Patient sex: F
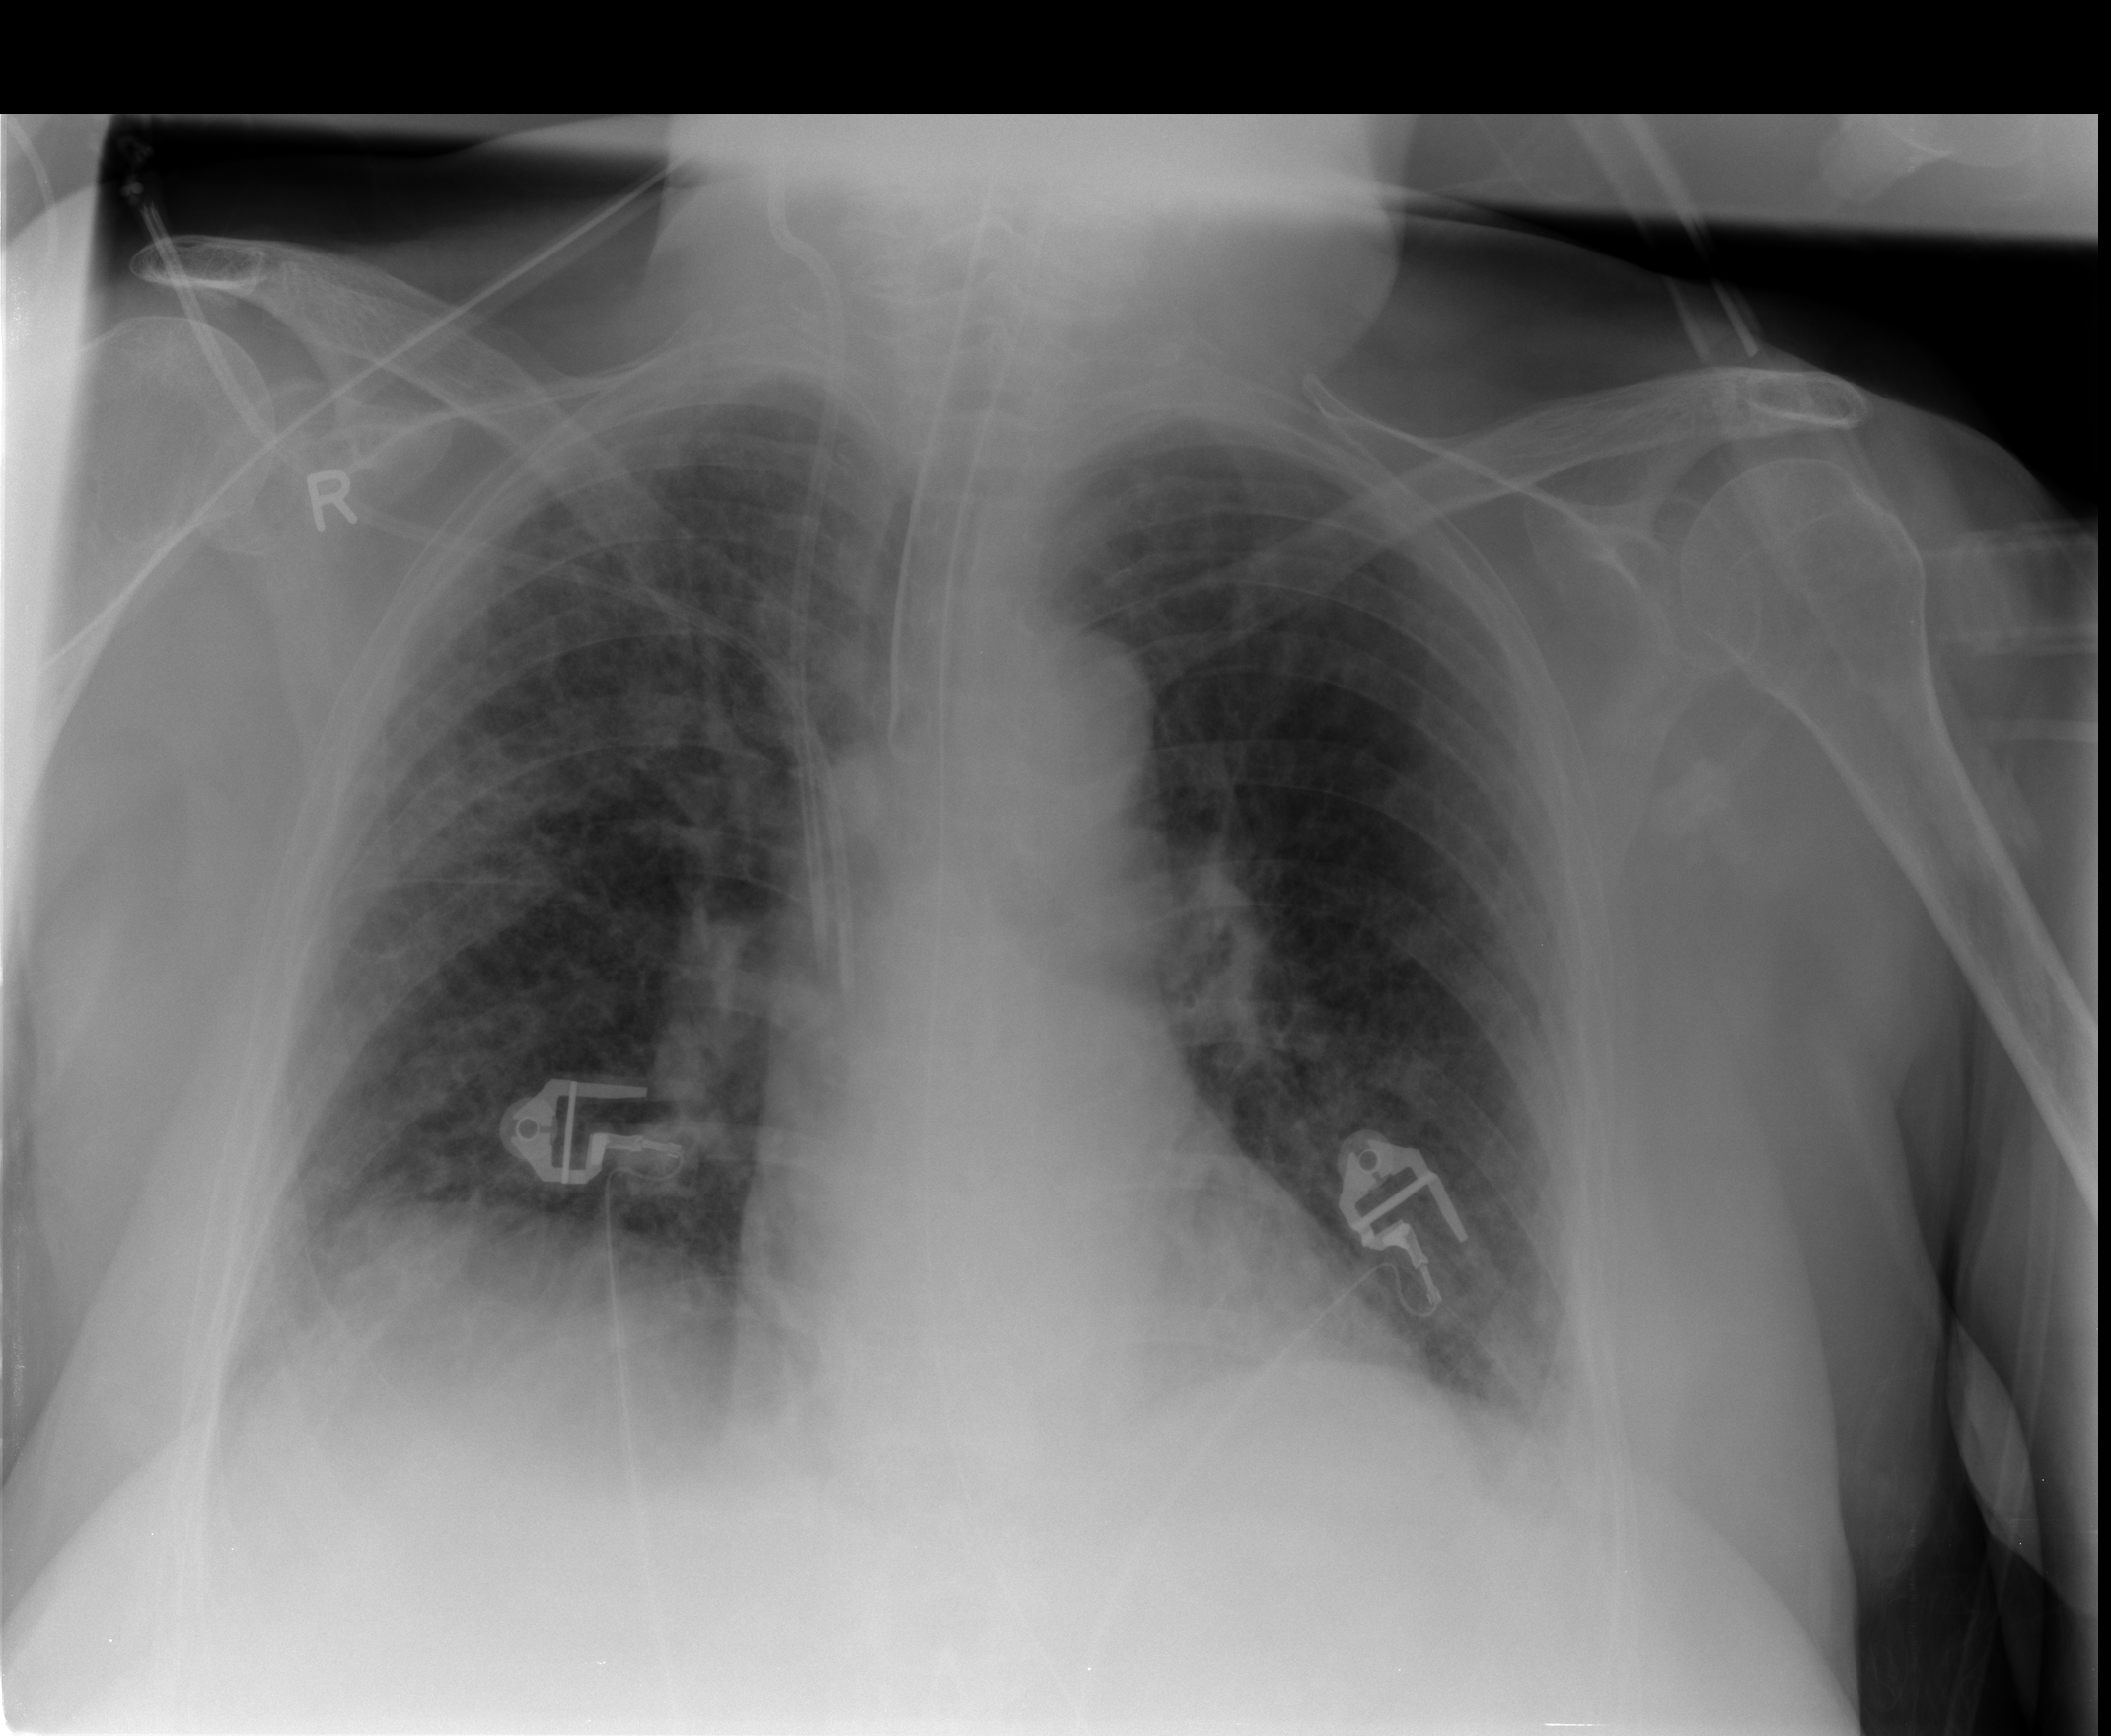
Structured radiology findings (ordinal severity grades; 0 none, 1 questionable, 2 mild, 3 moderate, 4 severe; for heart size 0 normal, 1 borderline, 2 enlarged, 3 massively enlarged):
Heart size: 0
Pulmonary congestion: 1
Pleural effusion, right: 1
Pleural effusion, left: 1
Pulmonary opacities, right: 2
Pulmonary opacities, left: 2
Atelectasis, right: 2
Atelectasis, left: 2